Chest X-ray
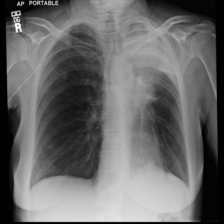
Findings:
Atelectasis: positive
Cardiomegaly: negative
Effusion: negative
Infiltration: negative
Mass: positive
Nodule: negative
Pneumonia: negative
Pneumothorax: negative
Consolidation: negative
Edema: negative
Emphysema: negative
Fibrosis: negative
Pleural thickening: negative
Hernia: negative